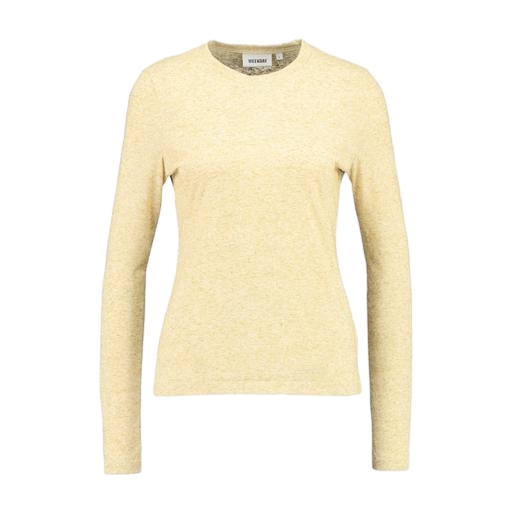
yellow iconic women's long-sleeved t-shirt, long-sleeve t-shirt only macy, longsleeve t-shirt, white background